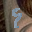
Label: 9